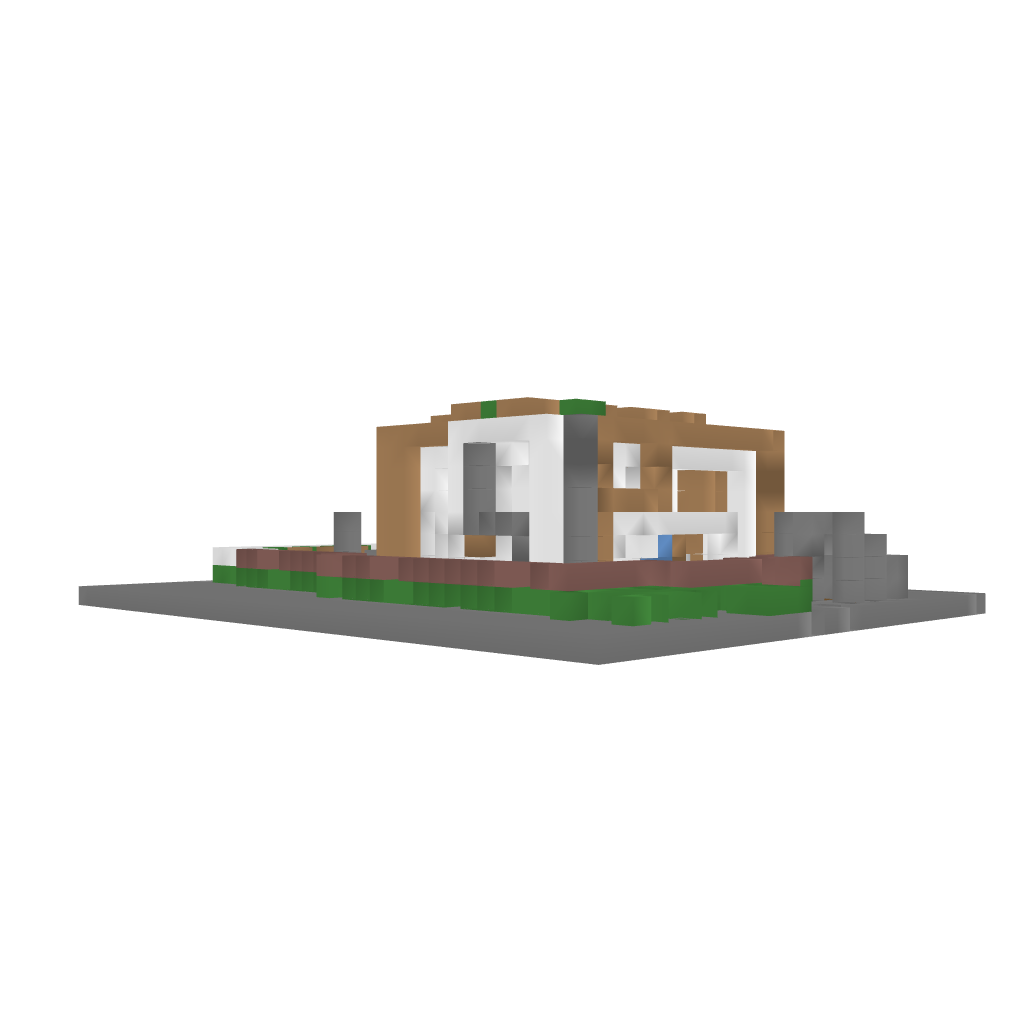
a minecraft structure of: Modern House #2 (By Ecl1pse8) 1.7.2 bad low quality